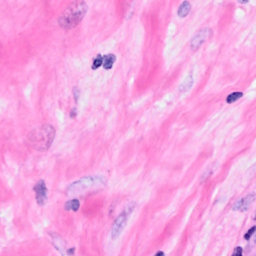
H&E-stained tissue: Breast